Interaction volume radius: 10 \u00c5
Interaction volume height: 15 \u00c5
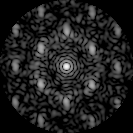
Disorder parameter: 0.5584